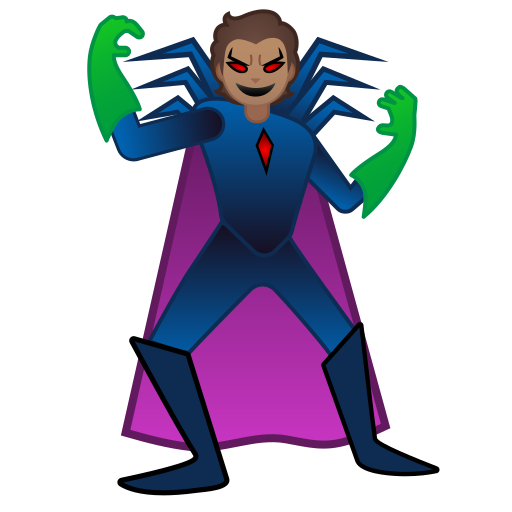
Emoji: 🦹🏽